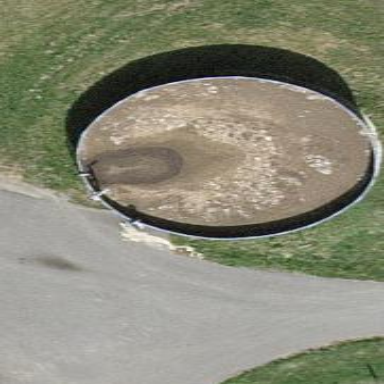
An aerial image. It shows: Building that serves as silo.